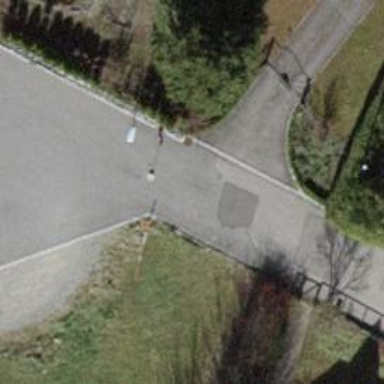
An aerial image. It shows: Swing gate barrier.